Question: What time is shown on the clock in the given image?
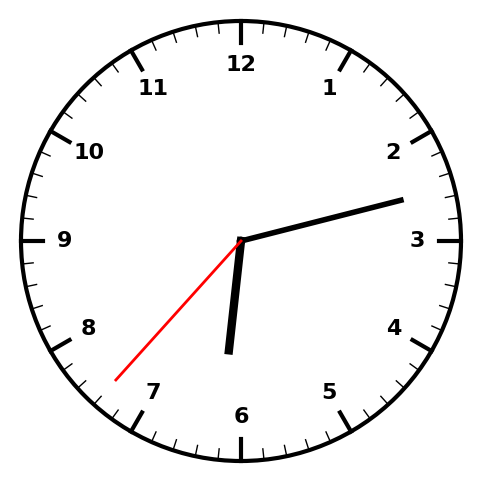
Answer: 06:12:37